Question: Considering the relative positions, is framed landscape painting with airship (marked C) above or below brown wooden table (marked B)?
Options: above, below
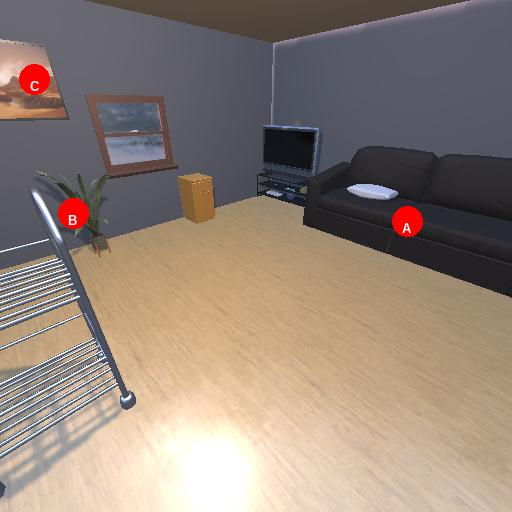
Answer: above